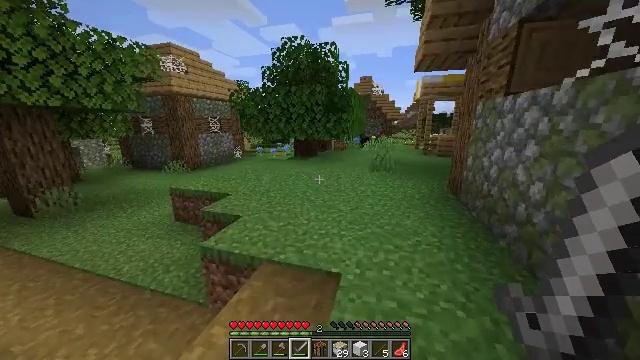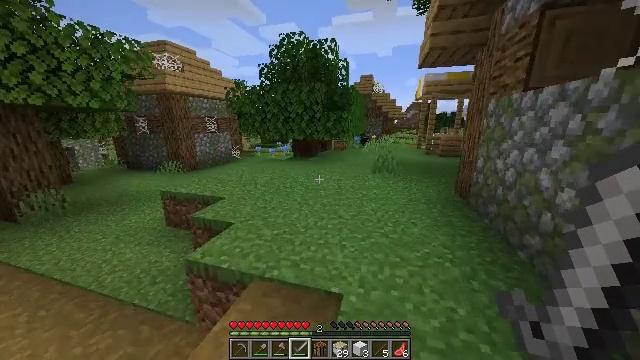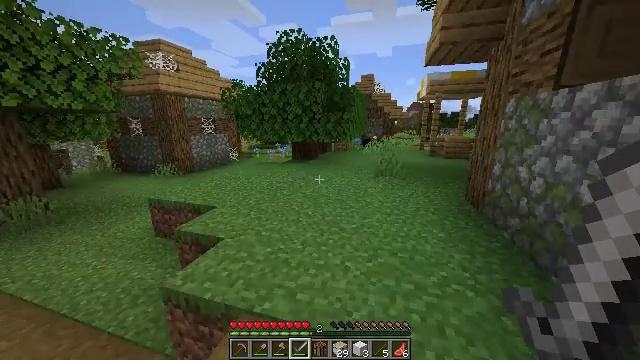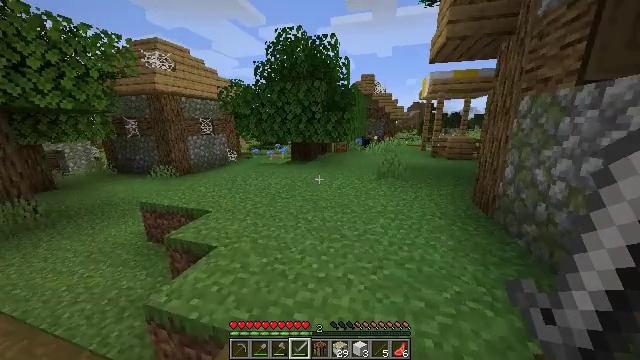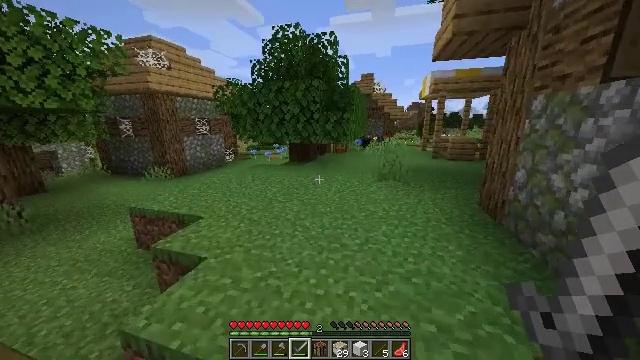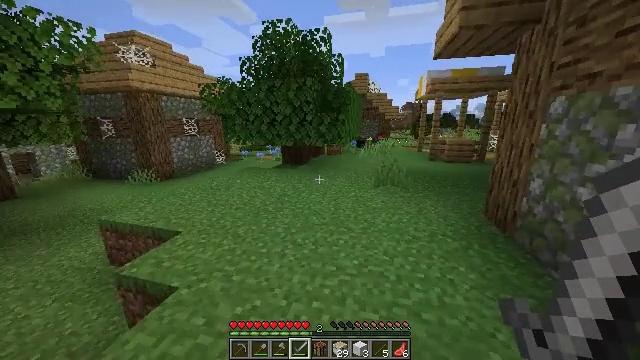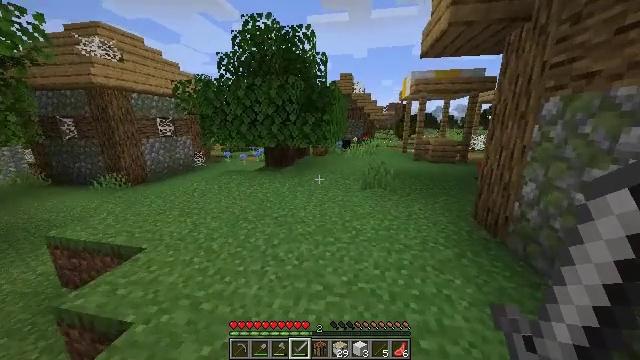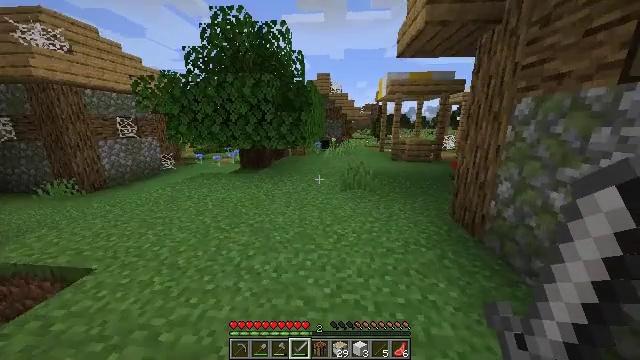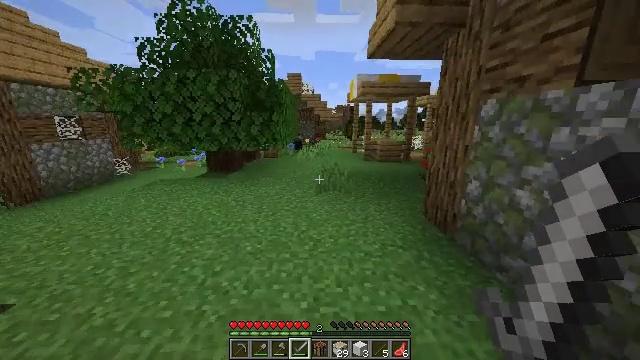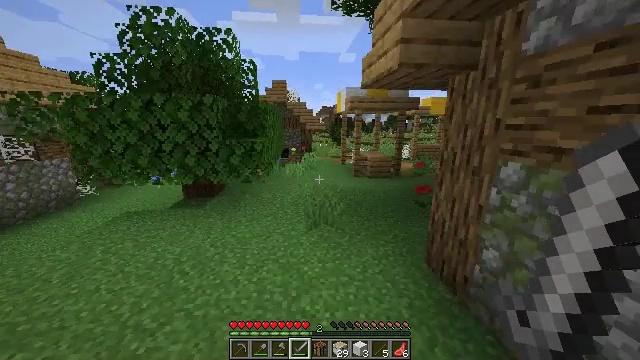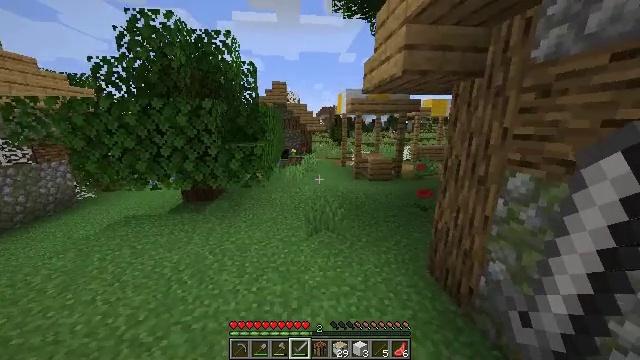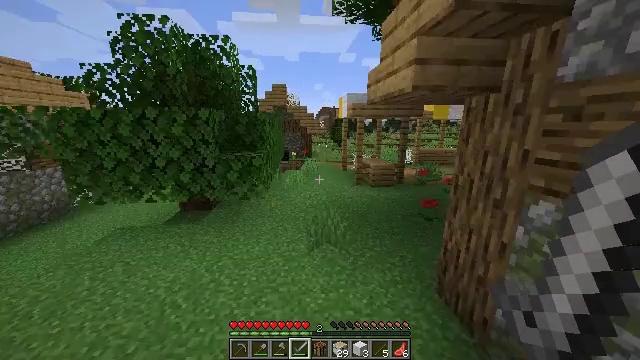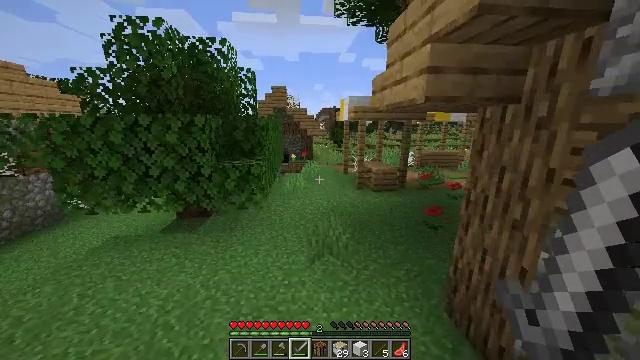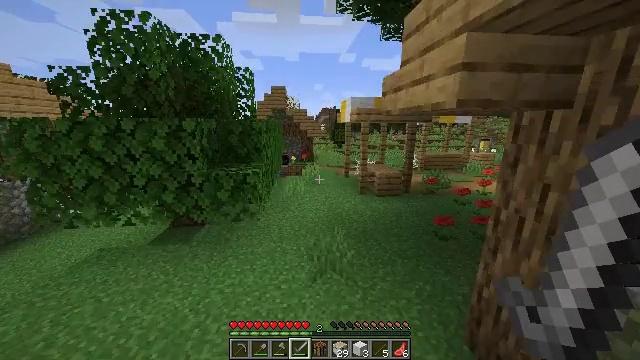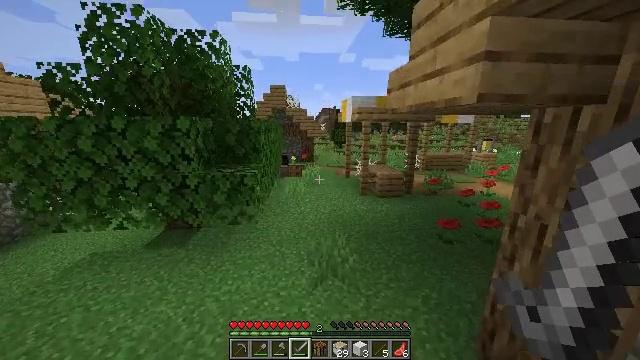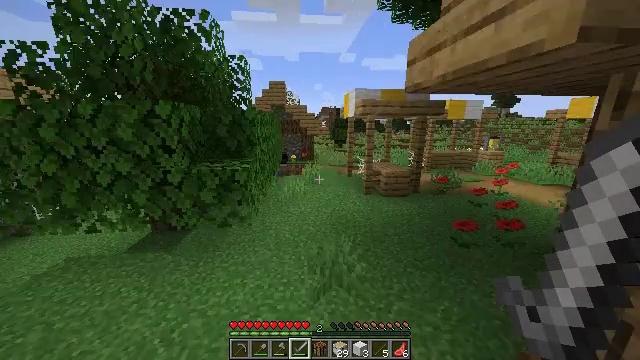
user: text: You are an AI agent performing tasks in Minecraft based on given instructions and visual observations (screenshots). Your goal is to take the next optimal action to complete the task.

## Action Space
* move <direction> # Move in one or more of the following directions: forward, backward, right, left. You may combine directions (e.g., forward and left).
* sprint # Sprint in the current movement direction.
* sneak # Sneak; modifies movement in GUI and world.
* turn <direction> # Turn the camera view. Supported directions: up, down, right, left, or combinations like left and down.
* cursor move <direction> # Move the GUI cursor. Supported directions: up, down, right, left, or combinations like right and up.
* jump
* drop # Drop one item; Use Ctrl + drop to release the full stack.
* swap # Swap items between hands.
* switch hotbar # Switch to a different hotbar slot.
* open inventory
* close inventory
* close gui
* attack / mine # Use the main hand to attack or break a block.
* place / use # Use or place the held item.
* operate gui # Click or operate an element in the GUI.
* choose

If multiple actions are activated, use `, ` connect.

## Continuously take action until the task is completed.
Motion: motion action
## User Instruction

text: Attack the chest to pick it up.
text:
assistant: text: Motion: move forward, sprint
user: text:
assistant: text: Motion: move forward, sprint
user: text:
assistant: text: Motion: move forward, sprint
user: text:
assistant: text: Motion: move forward, sprint
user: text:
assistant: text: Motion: move forward, sprint, turn right
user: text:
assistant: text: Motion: move forward, sprint, turn right
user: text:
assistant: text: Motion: move forward, sprint, turn right
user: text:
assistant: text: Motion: move forward, sprint, turn right, jump
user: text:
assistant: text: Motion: move forward, sprint, turn right, jump
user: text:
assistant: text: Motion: move forward, sprint, jump
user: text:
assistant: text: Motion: move forward, sprint, jump
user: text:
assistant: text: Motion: move forward, sprint, jump
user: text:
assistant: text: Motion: move forward, sprint, jump
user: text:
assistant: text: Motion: move forward, sprint, jump
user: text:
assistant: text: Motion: move forward, sprint, jump
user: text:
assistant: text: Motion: move forward, sprint, jump
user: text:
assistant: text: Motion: move forward, sprint, turn right, jump
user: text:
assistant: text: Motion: move forward, sprint, jump
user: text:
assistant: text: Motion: move forward, sprint, jump
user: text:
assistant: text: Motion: move forward, sprint, jump
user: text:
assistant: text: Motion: move forward, sprint, jump
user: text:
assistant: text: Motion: move forward, sprint, jump
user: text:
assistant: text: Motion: move forward, sprint, jump
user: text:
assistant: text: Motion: move forward, sprint, jump
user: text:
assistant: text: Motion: move forward, sprint, jump
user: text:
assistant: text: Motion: move forward, sprint, jump
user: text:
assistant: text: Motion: move forward, sprint, turn left, jump
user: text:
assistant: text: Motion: move forward, sprint, turn left, jump
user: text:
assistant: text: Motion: move forward, sprint, turn left, jump
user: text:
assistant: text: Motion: move forward, sprint, turn left, jump